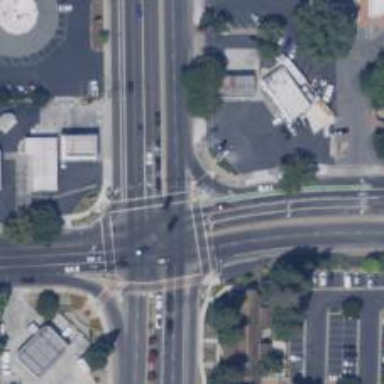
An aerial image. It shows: Footway that serves as traffic island.